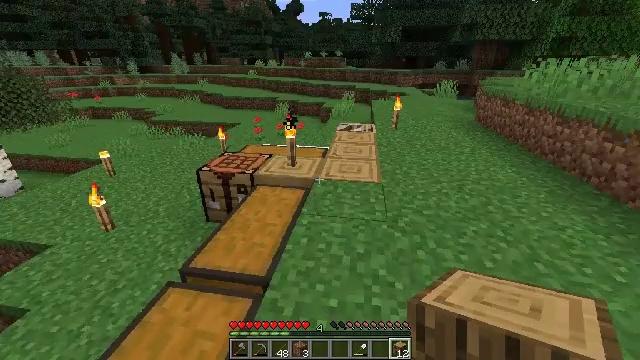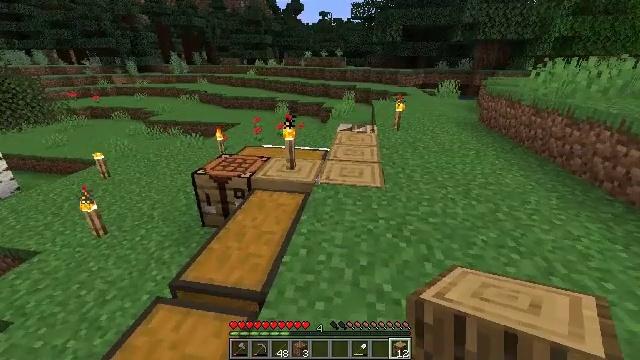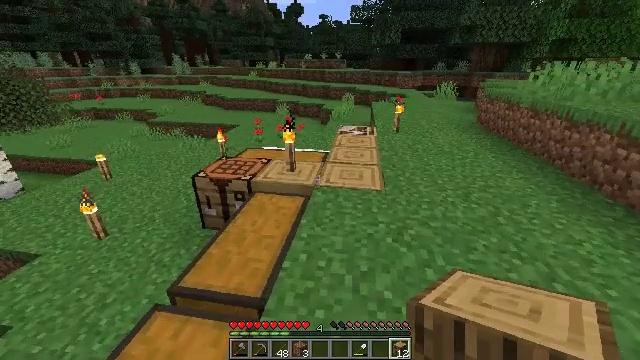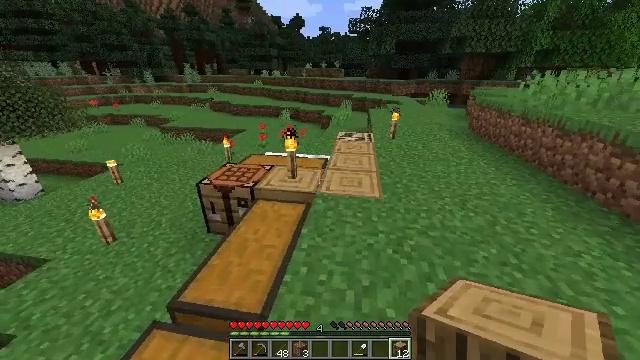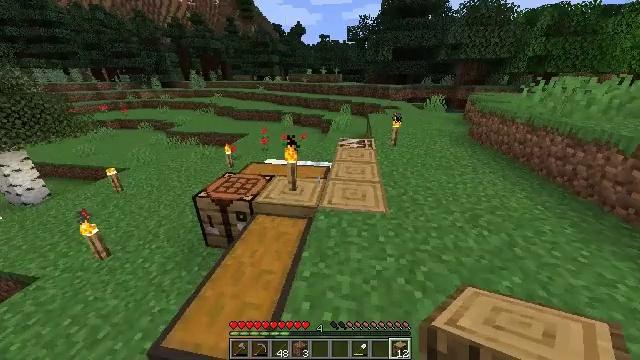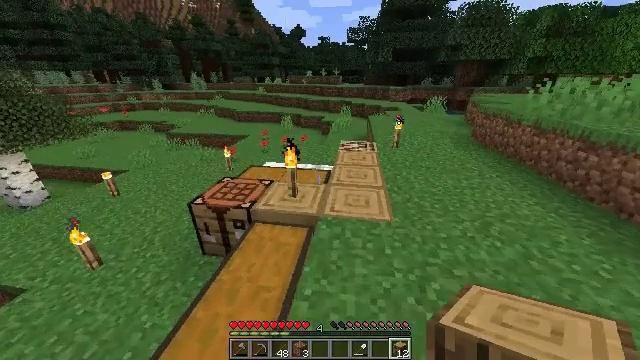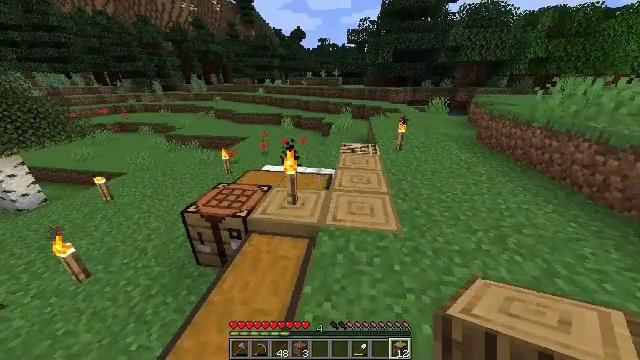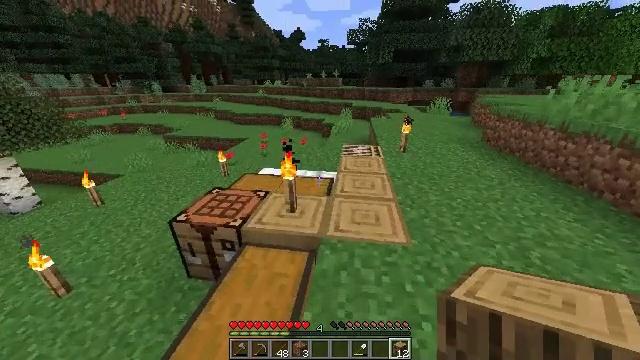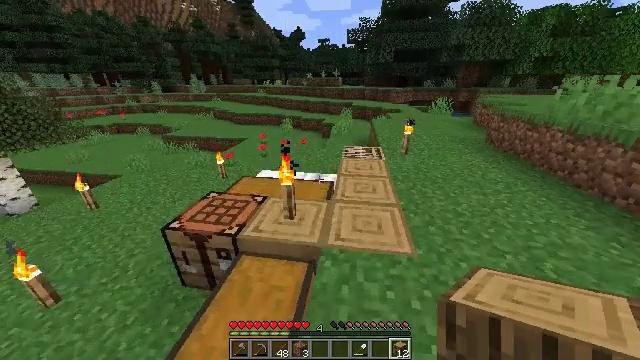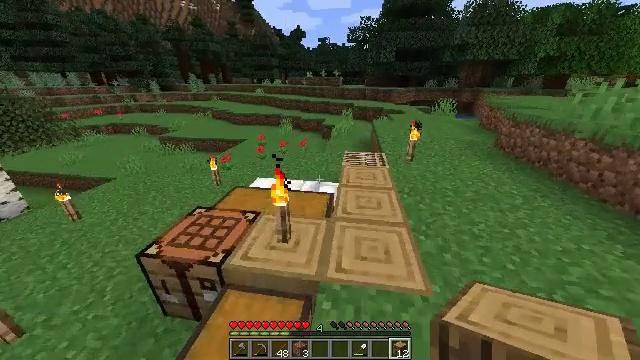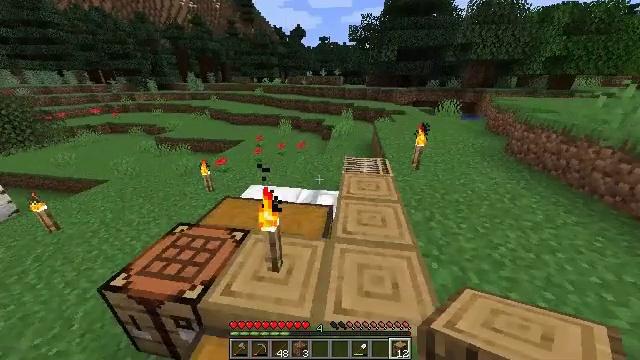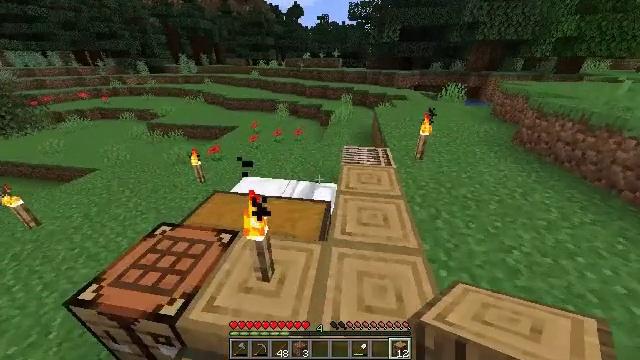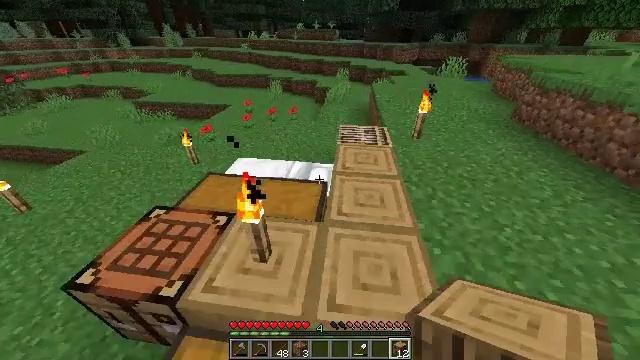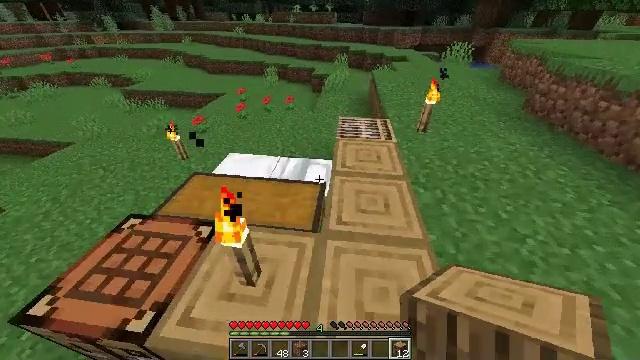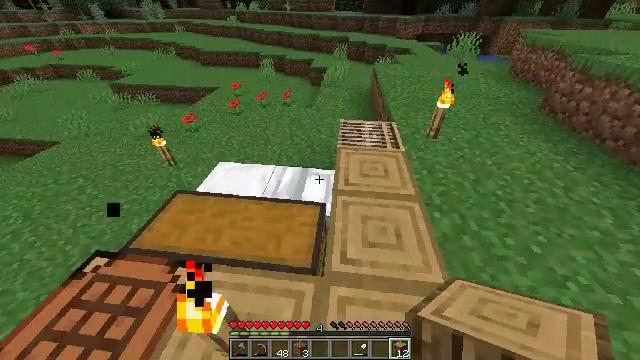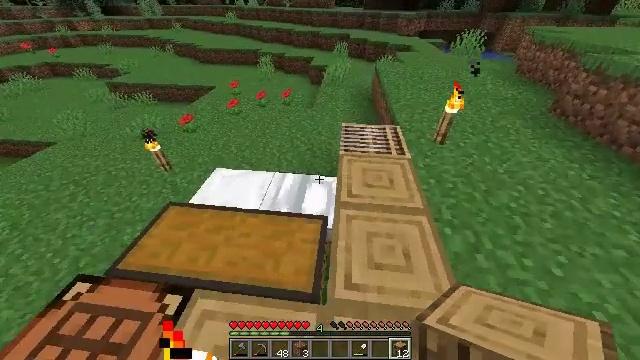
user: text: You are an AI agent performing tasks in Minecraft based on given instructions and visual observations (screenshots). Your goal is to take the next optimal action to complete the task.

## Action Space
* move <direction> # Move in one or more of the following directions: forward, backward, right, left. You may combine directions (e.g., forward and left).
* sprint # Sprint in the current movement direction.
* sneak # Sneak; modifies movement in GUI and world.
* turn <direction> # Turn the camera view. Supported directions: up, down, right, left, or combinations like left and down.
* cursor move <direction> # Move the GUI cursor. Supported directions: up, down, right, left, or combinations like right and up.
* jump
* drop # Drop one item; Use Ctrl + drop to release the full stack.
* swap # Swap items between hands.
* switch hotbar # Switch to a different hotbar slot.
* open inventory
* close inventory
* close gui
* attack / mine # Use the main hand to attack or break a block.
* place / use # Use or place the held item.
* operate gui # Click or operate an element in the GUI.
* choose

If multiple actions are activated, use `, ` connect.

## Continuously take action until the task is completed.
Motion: motion action
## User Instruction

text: Break the torch to collect it.
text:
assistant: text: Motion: move forward
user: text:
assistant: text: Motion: move forward
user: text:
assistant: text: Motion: move forward
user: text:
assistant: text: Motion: move forward
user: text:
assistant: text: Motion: move forward
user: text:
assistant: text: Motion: move forward
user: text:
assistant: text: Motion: move forward
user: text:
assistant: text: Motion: move forward
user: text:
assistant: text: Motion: move forward
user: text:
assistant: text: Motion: move forward
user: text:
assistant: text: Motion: move forward, turn down
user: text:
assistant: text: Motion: move forward, turn right and down
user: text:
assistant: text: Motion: move forward, turn down
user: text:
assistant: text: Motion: move forward, turn down
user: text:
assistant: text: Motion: move forward
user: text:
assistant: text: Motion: move forward, turn down
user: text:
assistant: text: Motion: move forward, turn down
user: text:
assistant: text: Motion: move forward, turn right and down
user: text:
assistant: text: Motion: move forward, turn down
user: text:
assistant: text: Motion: move forward, turn right and down
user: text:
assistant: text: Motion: move forward, turn right and down
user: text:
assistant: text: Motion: turn right and down
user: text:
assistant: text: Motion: turn down
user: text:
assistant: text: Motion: no_op
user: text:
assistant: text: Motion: no_op
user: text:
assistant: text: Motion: no_op
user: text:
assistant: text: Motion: no_op
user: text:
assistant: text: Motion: turn right
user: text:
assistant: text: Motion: turn right and down
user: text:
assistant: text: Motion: turn right and down